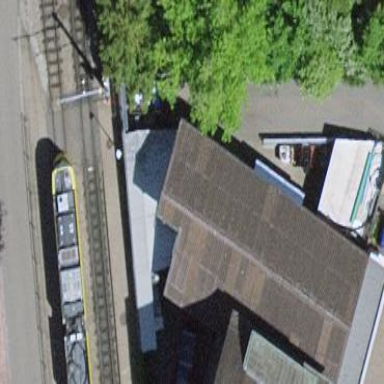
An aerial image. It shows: Building with flat roof.